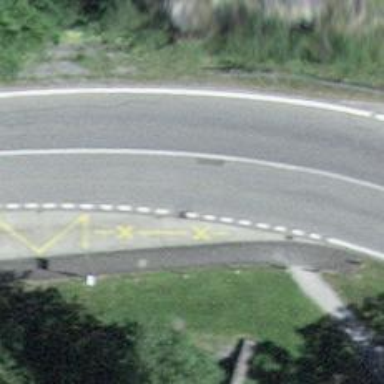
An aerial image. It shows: Bus stop equipped with public transport stop position.